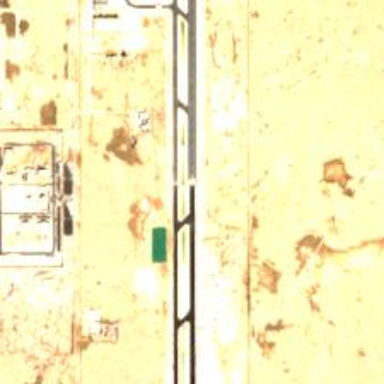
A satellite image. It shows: View of runway in airport.